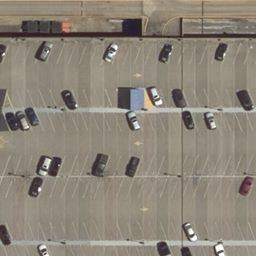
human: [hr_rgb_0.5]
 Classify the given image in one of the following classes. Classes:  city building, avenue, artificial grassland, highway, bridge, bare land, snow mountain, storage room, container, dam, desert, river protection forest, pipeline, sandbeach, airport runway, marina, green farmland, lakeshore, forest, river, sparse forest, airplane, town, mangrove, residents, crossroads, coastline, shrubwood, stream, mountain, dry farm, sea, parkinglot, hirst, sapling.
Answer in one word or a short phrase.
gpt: parkinglot